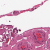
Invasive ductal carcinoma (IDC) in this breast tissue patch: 0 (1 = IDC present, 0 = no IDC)